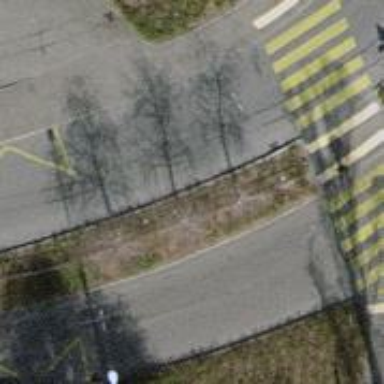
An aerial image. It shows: Tertiary road with trolley wires for electric trolleys.